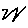
Label: zigzag